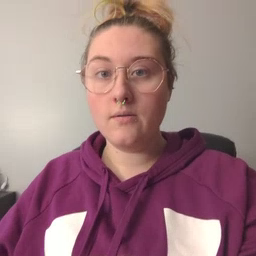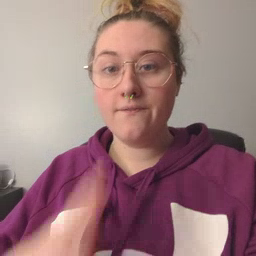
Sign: finish